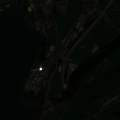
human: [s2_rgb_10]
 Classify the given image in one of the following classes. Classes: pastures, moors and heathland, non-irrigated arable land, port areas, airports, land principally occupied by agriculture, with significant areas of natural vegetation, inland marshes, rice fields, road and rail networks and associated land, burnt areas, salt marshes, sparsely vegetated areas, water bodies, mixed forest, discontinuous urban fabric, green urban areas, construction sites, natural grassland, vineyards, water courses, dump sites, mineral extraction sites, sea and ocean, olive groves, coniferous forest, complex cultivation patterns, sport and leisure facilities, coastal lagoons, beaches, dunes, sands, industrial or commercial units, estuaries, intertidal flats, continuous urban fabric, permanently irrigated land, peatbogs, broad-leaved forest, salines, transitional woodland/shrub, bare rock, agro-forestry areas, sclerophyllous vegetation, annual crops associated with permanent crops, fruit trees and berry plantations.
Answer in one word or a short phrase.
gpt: discontinuous urban fabric, industrial or commercial units, pastures, mixed forest, water bodies